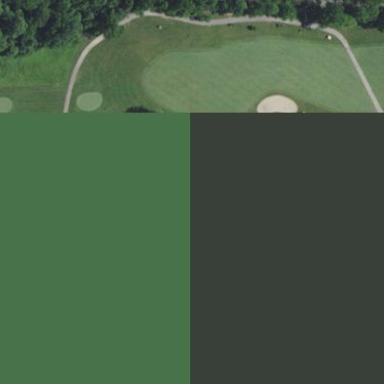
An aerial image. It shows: Rough grassy area used for golf.